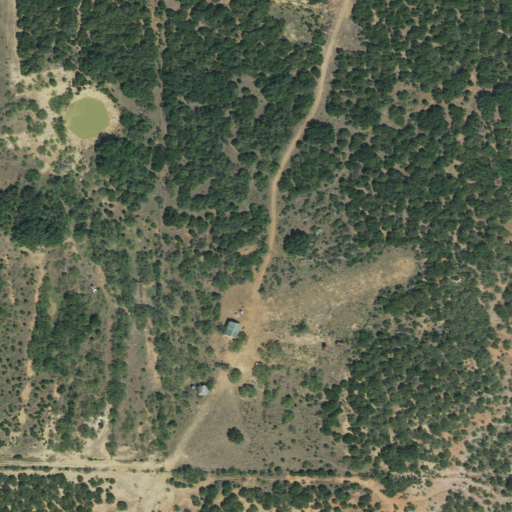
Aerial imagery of ridge(s) in Texas named Cedar Ridge containing shrub, evergreen forest, grassland, deciduous forest, and open development